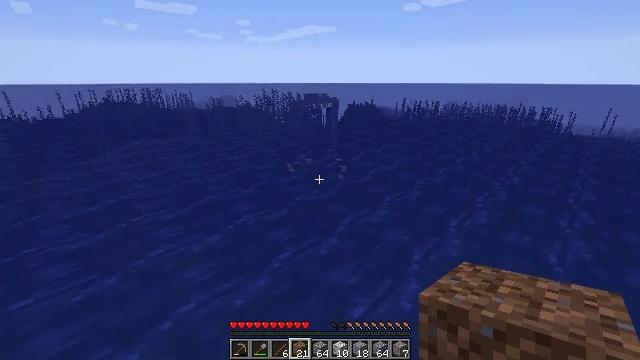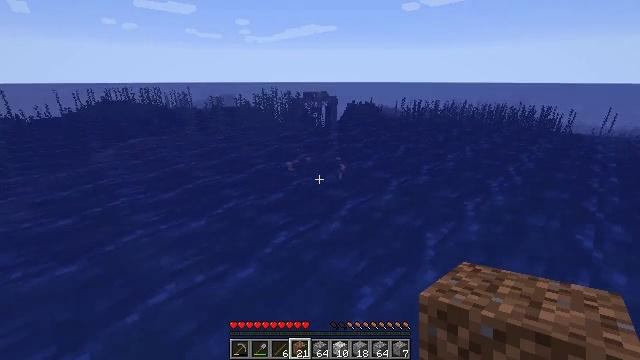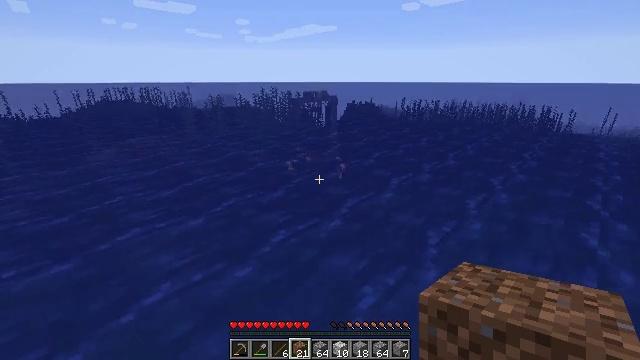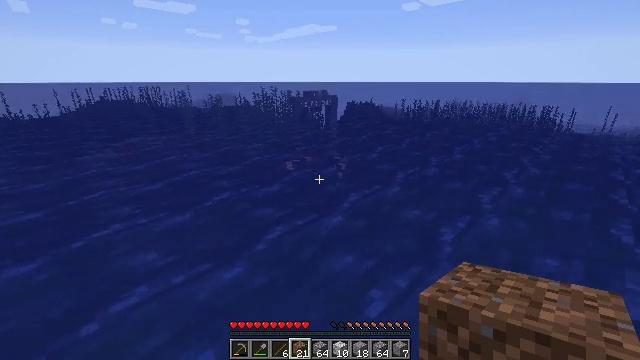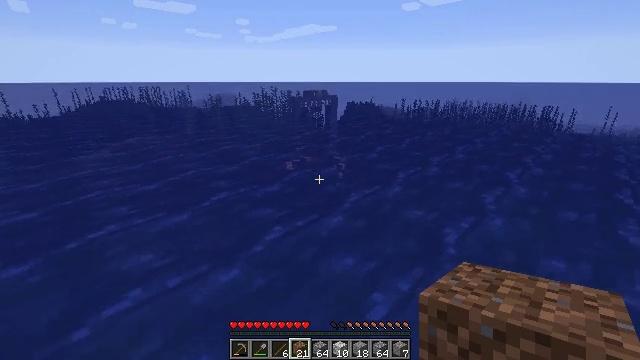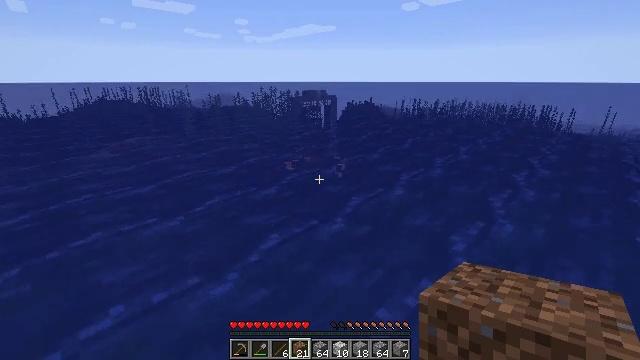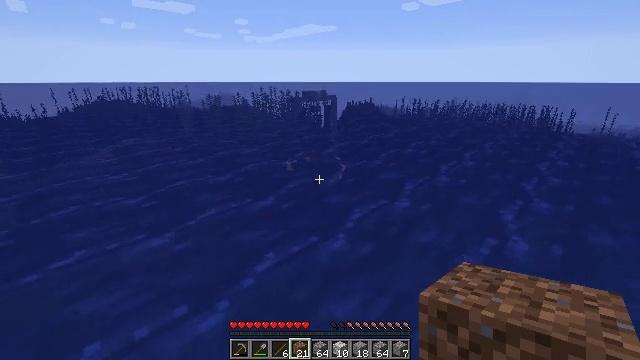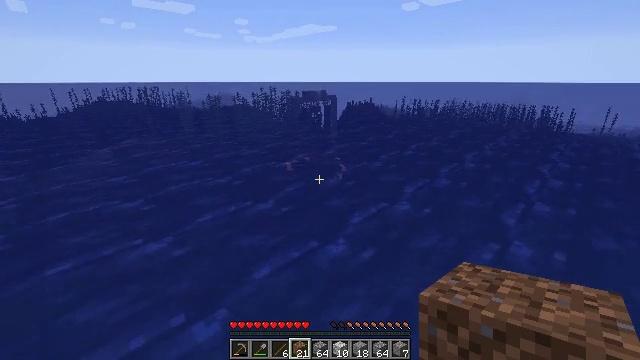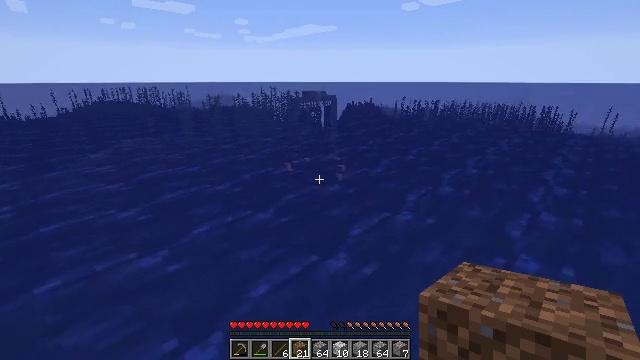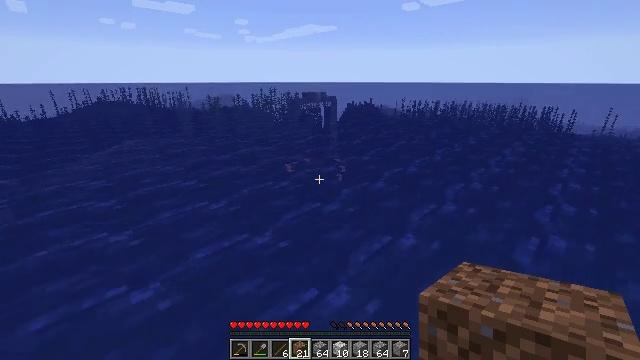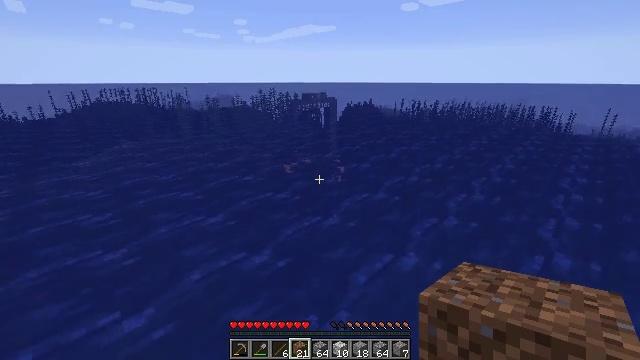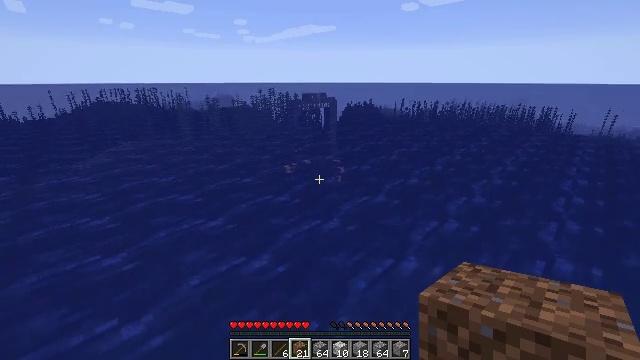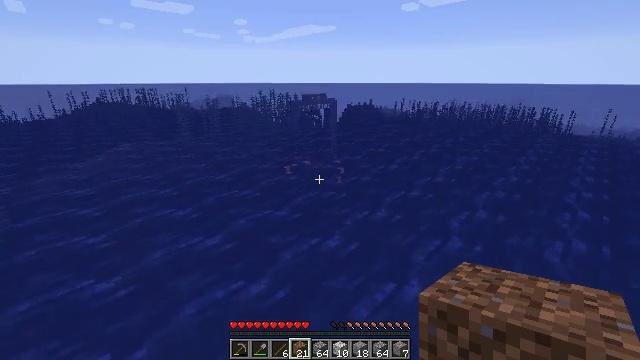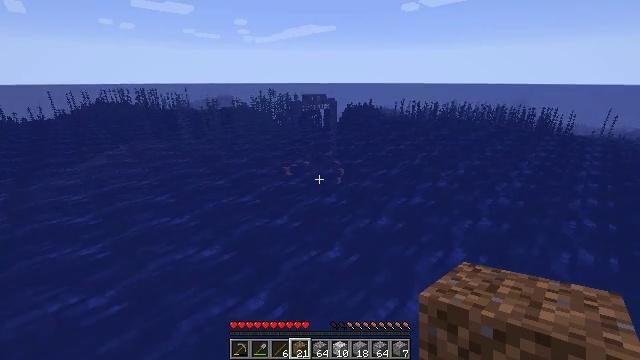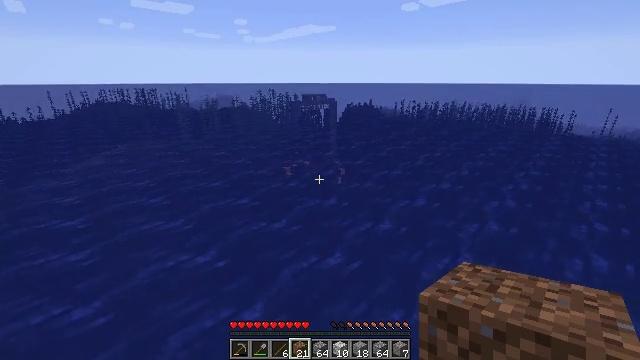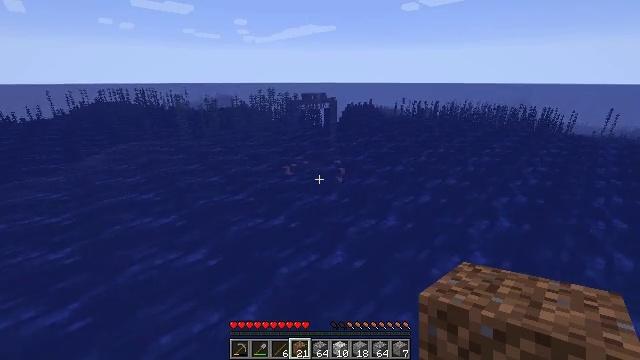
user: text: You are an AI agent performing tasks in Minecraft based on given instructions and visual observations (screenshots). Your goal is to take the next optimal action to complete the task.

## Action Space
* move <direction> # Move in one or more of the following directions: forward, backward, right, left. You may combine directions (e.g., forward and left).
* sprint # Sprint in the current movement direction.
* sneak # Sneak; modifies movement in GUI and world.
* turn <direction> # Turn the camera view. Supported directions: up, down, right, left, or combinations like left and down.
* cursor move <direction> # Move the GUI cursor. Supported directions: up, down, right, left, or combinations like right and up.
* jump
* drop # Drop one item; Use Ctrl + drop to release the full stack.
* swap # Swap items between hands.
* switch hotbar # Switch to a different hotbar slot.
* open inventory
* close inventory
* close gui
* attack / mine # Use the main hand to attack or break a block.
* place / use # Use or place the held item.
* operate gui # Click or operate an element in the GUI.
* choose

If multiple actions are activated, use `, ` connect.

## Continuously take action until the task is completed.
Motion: motion action
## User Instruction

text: Fish and kill the salmon.
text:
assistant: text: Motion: move forward, jump
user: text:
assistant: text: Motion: move forward, jump
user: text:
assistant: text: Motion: move forward, jump
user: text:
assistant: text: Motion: move forward, jump
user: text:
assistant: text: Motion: move forward, jump
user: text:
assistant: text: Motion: move forward, jump
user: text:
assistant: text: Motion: move forward, jump
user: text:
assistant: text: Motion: move forward, jump
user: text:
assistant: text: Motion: move forward, jump
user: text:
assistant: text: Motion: move forward, jump
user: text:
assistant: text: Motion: move forward, jump
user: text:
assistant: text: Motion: move forward, jump
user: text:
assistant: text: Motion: move forward
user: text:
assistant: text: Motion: move forward
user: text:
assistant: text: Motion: move forward
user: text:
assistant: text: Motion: move forward
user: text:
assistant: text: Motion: move forward
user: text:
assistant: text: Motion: move forward
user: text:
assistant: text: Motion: move forward
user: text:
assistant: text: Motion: move forward
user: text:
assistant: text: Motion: move forward
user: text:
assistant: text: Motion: move forward
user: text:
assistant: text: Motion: move forward
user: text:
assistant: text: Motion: move forward
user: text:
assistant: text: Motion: move forward
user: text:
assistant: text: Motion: move forward
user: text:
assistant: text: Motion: move forward
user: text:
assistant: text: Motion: move forward
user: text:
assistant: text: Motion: move forward
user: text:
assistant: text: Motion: move forward